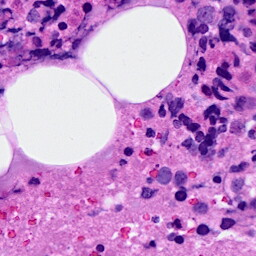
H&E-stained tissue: Breast